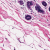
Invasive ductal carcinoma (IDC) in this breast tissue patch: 0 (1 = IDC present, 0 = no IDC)